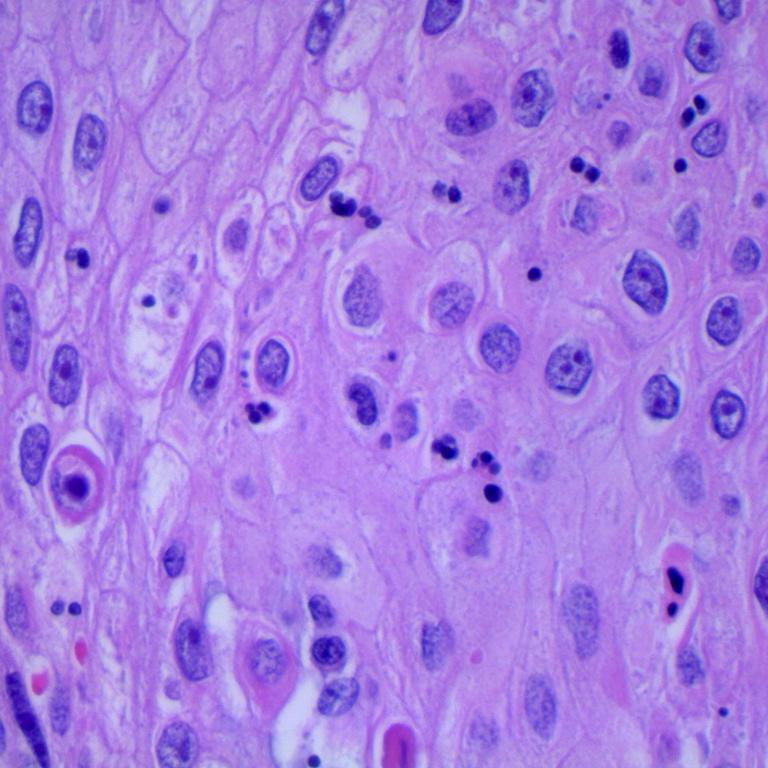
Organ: lung
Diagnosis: squamous carcinomas